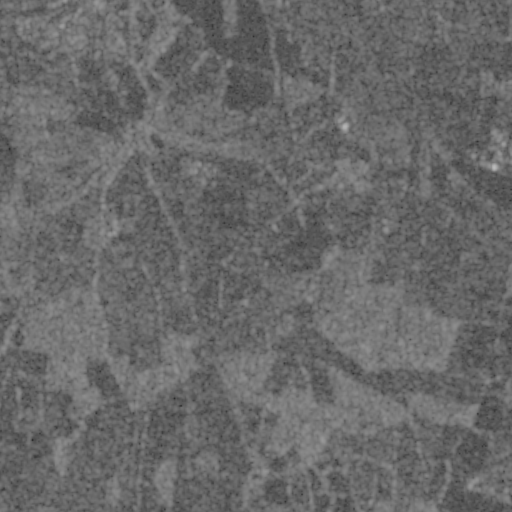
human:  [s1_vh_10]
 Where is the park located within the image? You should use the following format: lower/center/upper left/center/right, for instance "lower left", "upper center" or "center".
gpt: The park is located in the upper left of the image.
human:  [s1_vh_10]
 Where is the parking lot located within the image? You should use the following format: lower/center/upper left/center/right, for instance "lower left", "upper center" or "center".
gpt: The parking lot is located in the upper left of the image.
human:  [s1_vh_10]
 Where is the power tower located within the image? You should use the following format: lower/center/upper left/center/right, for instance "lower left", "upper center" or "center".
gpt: The power tower is located in the lower right of the image.
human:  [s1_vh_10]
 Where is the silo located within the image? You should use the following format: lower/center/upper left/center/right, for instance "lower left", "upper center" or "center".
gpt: The silo is located in the upper right of the image.
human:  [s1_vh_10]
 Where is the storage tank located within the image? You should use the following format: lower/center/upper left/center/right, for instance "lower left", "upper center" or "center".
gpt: The storage tank is located in the upper right of the image.
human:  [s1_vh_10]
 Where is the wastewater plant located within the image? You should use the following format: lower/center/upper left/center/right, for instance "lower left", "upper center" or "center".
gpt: The wastewater plant is located in the upper left of the image.
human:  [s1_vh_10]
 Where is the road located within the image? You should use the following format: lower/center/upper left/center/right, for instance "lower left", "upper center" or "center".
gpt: There is no road in the image.

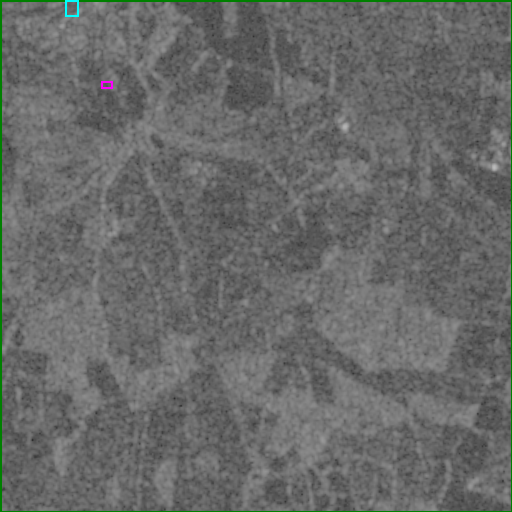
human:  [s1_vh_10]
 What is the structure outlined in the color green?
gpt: The structure outlined in green is a crop field.
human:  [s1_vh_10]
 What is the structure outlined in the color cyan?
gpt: The structure outlined in cyan is a park.
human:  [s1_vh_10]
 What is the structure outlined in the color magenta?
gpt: The structure outlined in magenta is a wastewater plant.
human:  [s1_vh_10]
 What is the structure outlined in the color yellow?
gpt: There is no yellow outline.